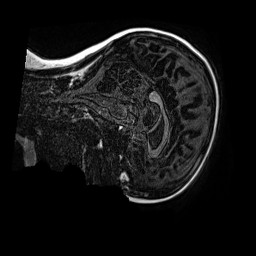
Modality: MP2RAGE
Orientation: sagittal
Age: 11
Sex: male
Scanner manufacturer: siemens
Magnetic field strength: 3 T
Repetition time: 4 s
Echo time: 0.00299 s